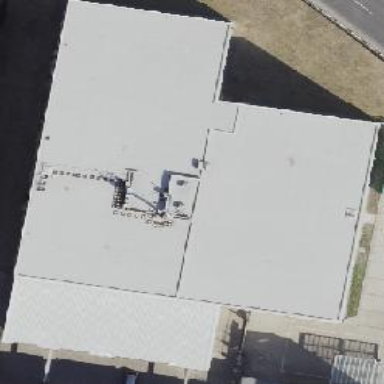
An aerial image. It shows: Commercial building with flat roof.